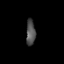
Tissue: prostate
Cell type: T cells
Senescence score: 0.3447
Nuclear area (px): 233
Mean DAPI intensity: 80.137